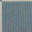
Piece: xx